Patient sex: F
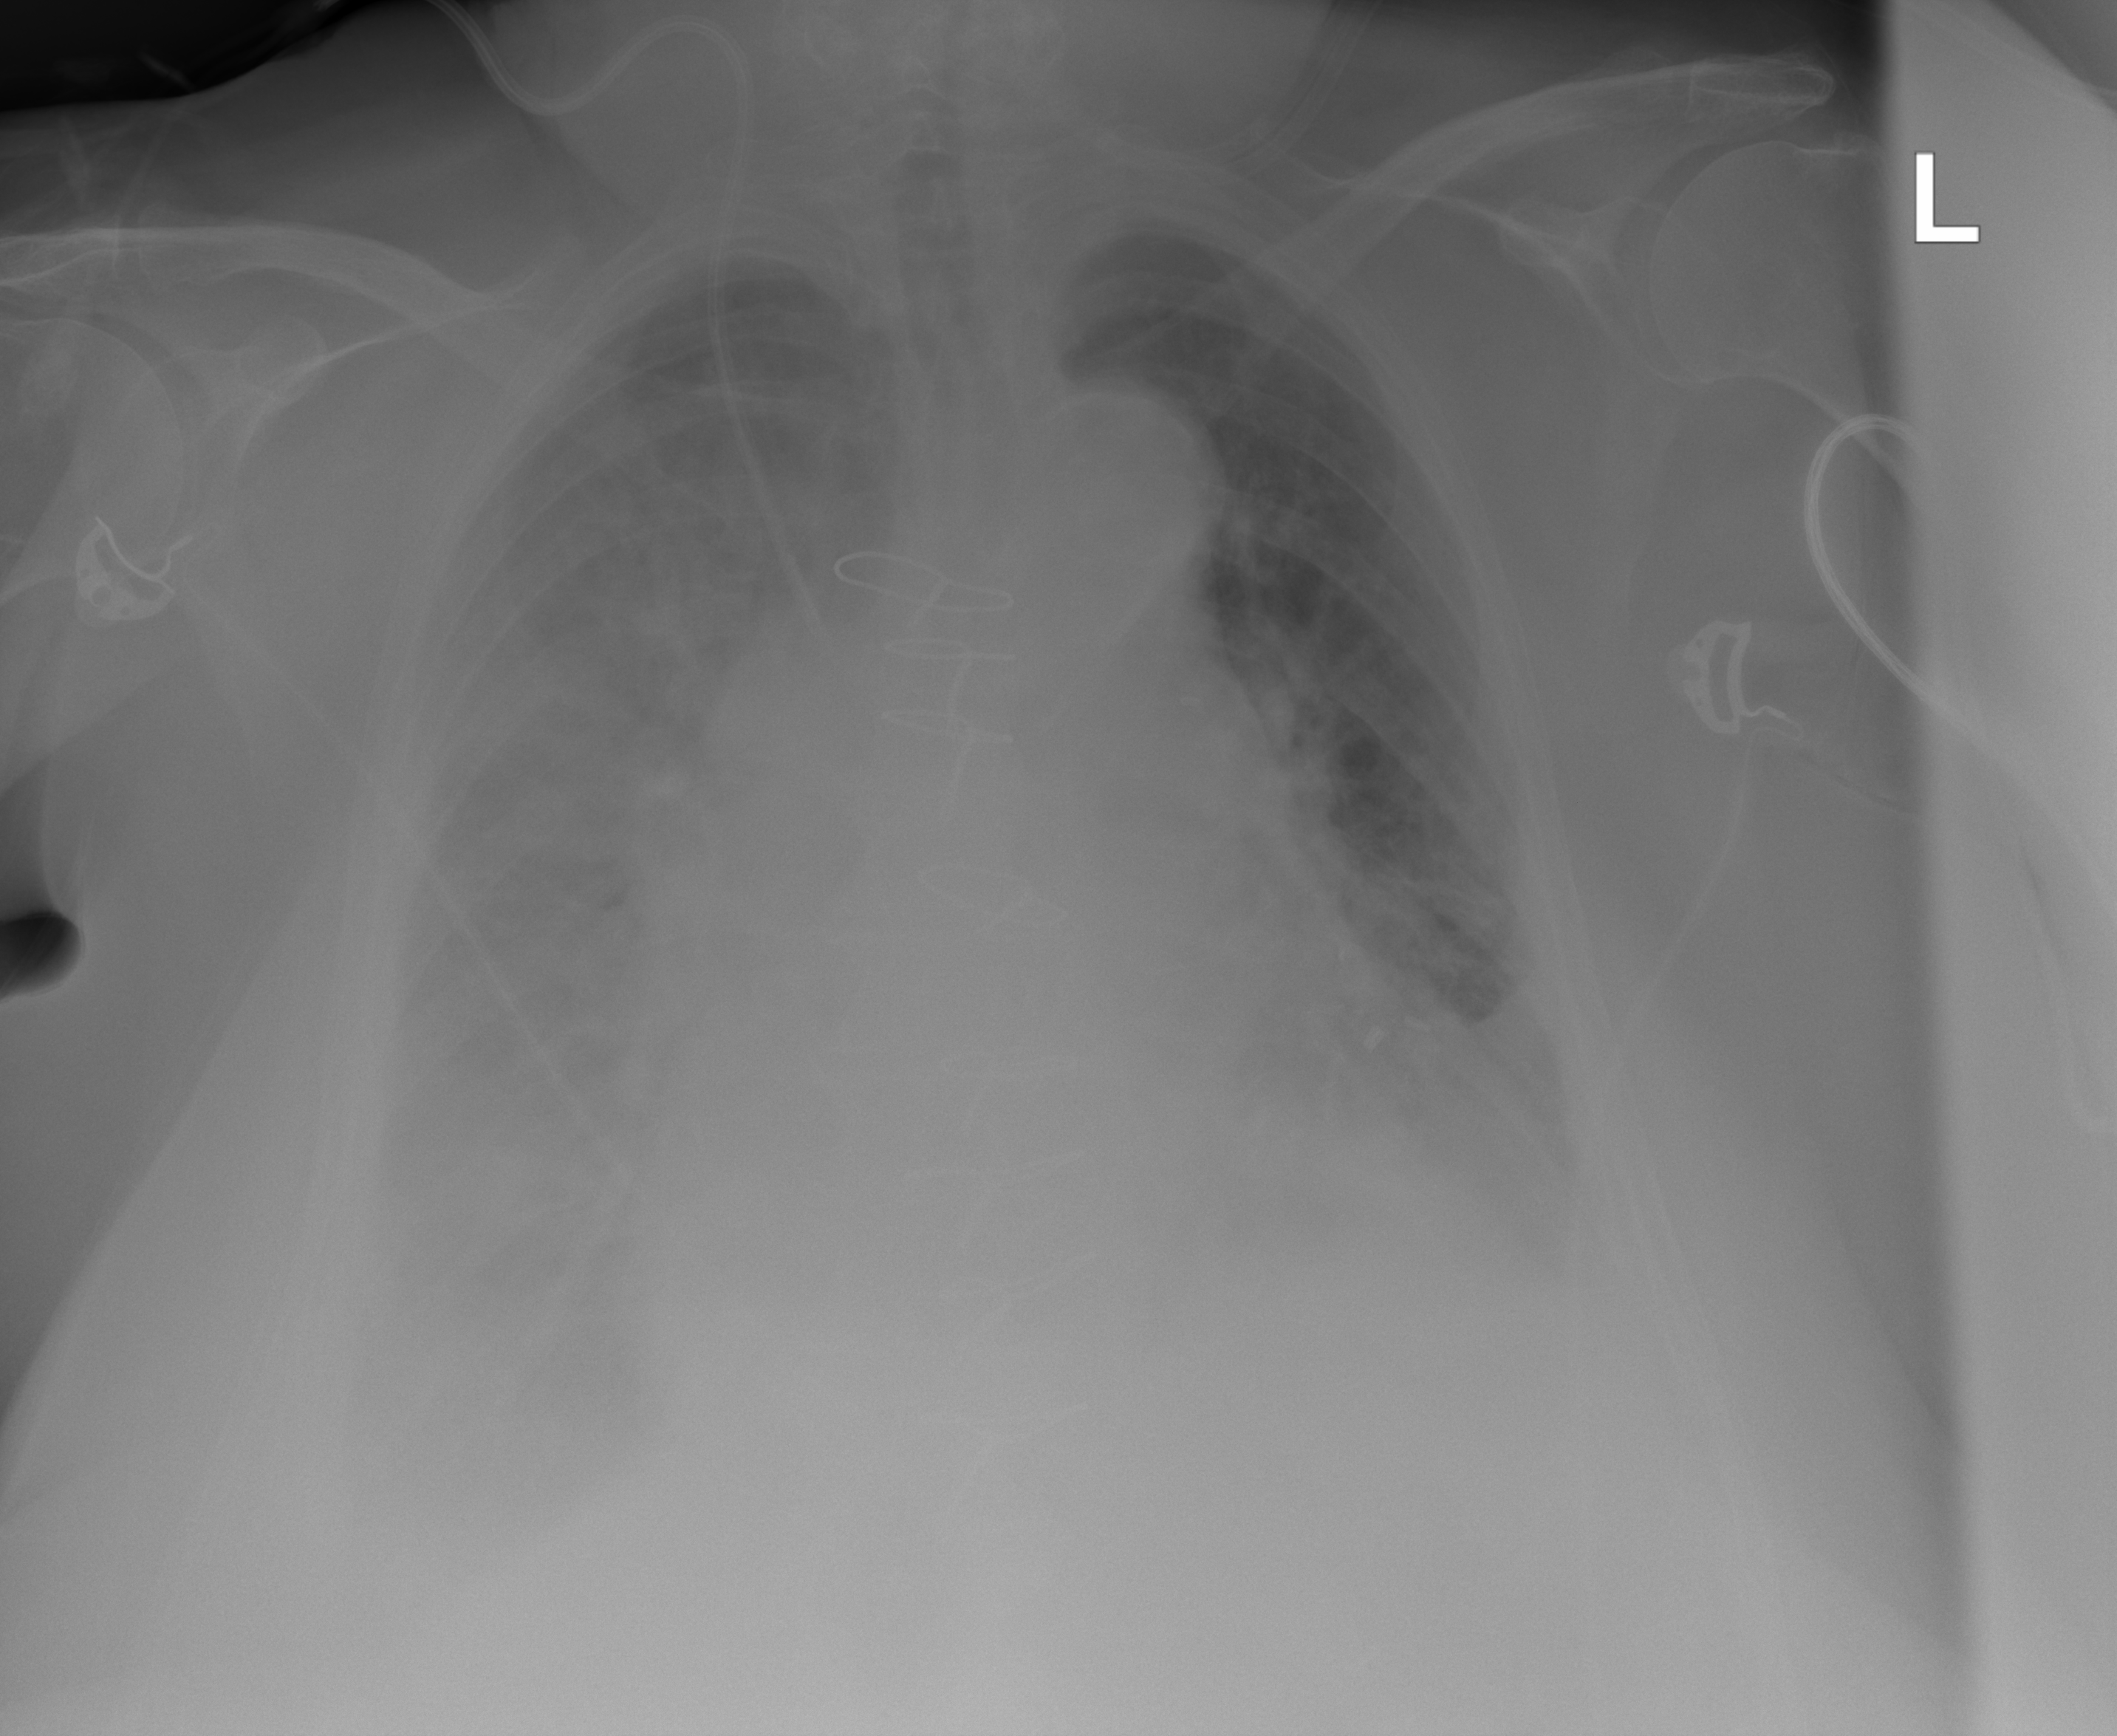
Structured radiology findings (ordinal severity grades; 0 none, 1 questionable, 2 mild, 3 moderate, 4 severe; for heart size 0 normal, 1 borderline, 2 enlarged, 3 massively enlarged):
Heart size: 2
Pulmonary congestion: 2
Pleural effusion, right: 3
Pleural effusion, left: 2
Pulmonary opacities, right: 2
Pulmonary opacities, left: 2
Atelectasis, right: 2
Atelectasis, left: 2